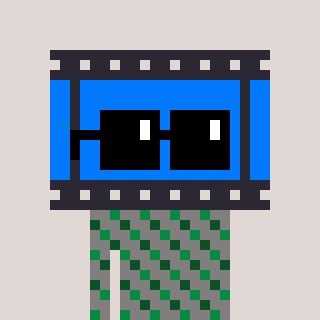
a pixel art character with square black sunglasses, a film strip-shaped head and a bluegrey-colored body on a warm background